Question: I am trying to implement a user account page. In the page when i click the links on the left side like 'search user' , 'prepare notes' etc. I want to include the related jsp page in the div on the right shown below.

I used an iframe in place of the div first but i could pass my session object attribute to the pages loaded in the iframe ,since iframe send separate http request.
I want to display the respective jsp pages using jsp:include in the right div instead of the iframe . The new target div will be in place same as iframe.
'''
<%@ page language="java" contentType="text/html; charset=ISO-8859-1" pageEncoding="ISO-8859-1"%>
<!DOCTYPE html>
<html>
<head>
<meta http-equiv="Content-Type" content="text/html; charset=ISO-8859-1">
<title>Insert title here</title>
<link rel="stylesheet" href="${pageContext.request.contextPath}/css/bootstrap.min.css">
<script src="${pageContext.request.contextPath}/js/jquery-1.11.2.min.js"></script>
<script src="${pageContext.request.contextPath}/js/bootstrap.min.js"></script>
<style>
#dashboard-iframe{
border: 1px solid gray;
height: 200px;
width: 200px;
}
</style>
<script type="text/javascript">
//jquery function i tried
(document).ready(function() {
$("#searchUser").click(function(){
$("#dashboard-iframe").load("${pageContext.request.contextPath}/searchuser");
});
});
//plain javascript
function searchClick(){
document.getElementById('dashboard-iframe').innerHTML=
"<jsp:include page="${pageContext.request.contextPath}/searchuser">";
}
</script>
</head>
<body onload="hidedisplay()">
<div class="panel panel-default">
<div class="panel-body">
<div class="list-group pull-left">
<a id="searchUser" onclick="searchClick()" href="#" class="list-group-item" target="dashboard-iframe">
<span class="glyphicon glyphicon-search"></span> Search Users
</a>
<a href="${pageContext.request.contextPath}/message_board" target="dashboard-iframe" class="list-group-item">
<span class="glyphicon glyphicon-inbox"></span> Message Board
</a>
<a href="${pageContext.request.contextPath}/prepare_notes" class="list-group-item" target="dashboard-iframe">
<span class="glyphicon glyphicon-list-alt"></span> Prepare Notes
</a>
<a href="${pageContext.request.contextPath}/UploadYourFile" target="dashboard-iframe" class="list-group-item">
<span class="glyphicon glyphicon-upload"></span> Share File
</a>
<a href="${pageContext.request.contextPath}/ComposeMessage" target="dashboard-iframe" class="list-group-item">
<span class="glyphicon glyphicon-envelope"></span> Compose Message
</a>
<a href="${pageContext.request.contextPath}/edit-profile" target="dashboard-iframe" class="list-group-item">
<span class="glyphicon glyphicon-pencil"></span> Edit Profile
</a>
<a href="${pageContext.request.contextPath}/connected-users" target="dashboard-iframe" class="list-group-item">
<span class="glyphicon glyphicon-link"></span> Connected Users
</a>
</div><!-- list-group end -->
</div>
</div>
<div id="dashboard-iframe">
<!-- Where i want to display the pages -->
</div>
</body>
</html>
'''
I've tried some jquery as well as plain javascript but its not working. I needed the solution little early..sorry. Please help.
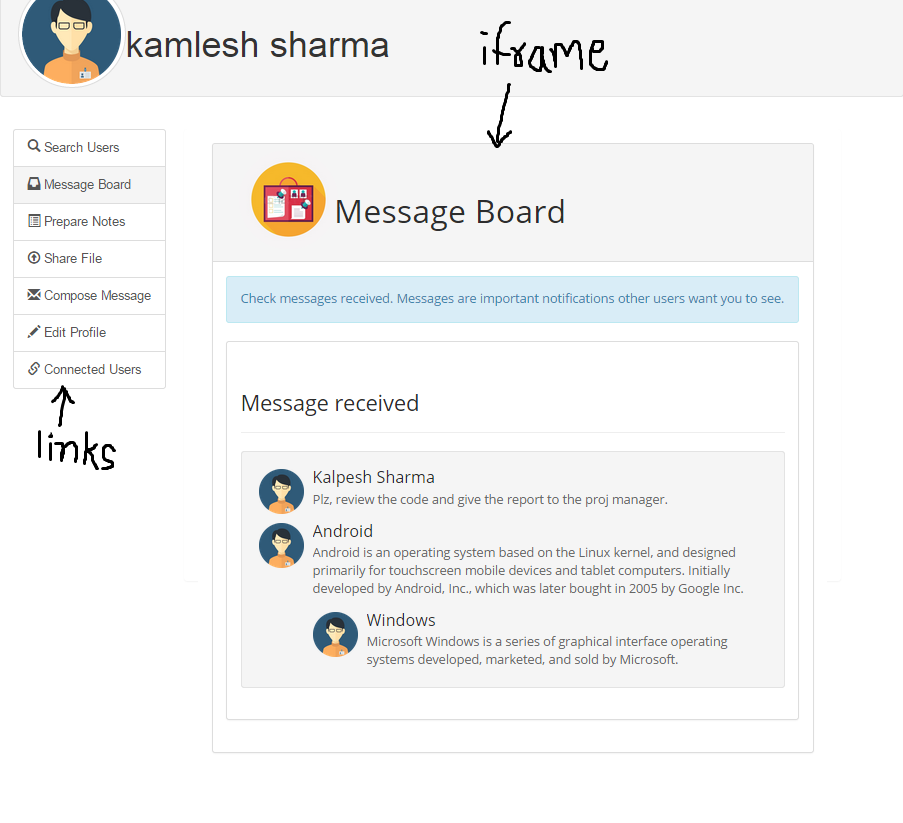
Answer: You can write:
'''
function searchClick(){
$('#dashboard-iframe').load('/searchuser');
}
'''
.load() loads data from the server and place the returned HTML into the matched element.